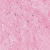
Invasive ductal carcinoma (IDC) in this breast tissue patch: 0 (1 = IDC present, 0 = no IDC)